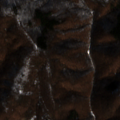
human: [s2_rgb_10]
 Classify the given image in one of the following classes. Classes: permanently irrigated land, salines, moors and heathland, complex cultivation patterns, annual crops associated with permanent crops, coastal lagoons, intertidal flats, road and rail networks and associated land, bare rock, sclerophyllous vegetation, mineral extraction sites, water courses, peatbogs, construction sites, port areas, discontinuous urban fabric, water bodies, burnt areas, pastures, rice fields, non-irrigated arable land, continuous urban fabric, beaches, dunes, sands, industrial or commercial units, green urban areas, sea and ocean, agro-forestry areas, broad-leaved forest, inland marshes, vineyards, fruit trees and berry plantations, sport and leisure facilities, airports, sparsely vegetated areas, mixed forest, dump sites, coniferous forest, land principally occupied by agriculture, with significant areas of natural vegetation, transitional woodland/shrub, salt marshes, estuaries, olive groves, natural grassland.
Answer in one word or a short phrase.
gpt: broad-leaved forest, mixed forest